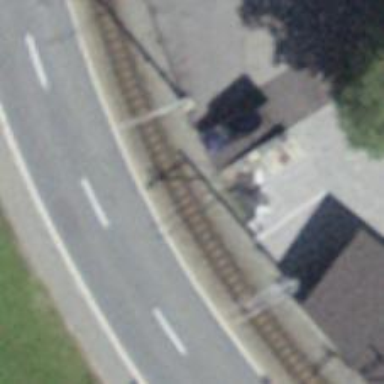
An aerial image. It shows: Fence.